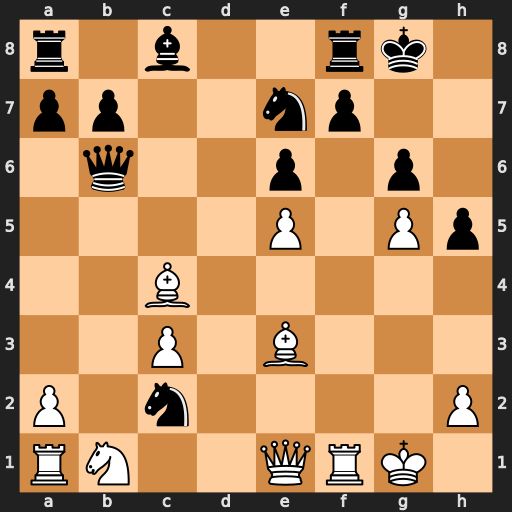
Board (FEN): r1b2rk1/pp2np2/1q2p1p1/4P1Pp/2B5/2P1B3/P1n4P/RN2QRK1
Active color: w
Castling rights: -
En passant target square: -
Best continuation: Bxb6 Nxe1 Bc5